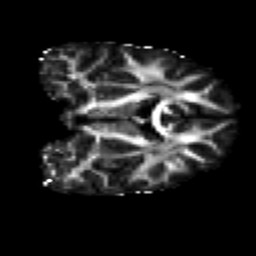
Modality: FA
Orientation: coronal
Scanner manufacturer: ge
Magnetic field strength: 3 T
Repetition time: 7.98 s
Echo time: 0.0701 s